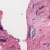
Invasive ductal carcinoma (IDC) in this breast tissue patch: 1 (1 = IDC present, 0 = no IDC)